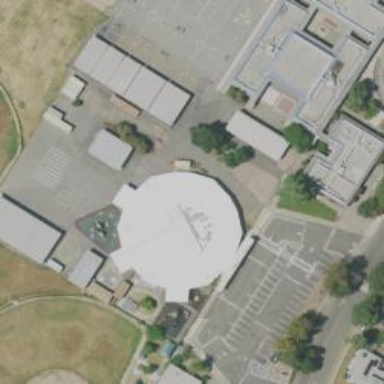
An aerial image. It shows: School building.